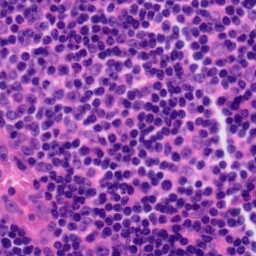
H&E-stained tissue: Tonsil